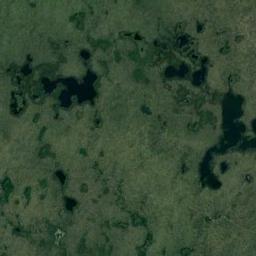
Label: wetland